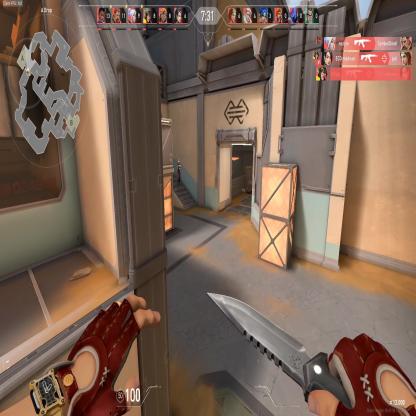
Label: enemy